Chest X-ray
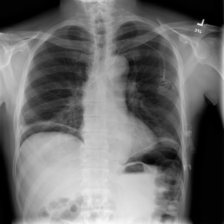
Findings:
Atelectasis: positive
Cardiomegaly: negative
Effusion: negative
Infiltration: negative
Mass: negative
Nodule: negative
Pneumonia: negative
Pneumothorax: negative
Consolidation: negative
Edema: negative
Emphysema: negative
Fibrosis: negative
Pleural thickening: negative
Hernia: negative